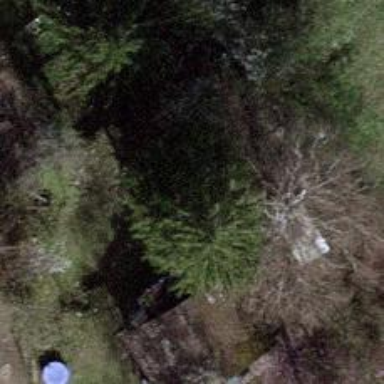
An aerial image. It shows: Evergreen tree with needle-leaved leaves.